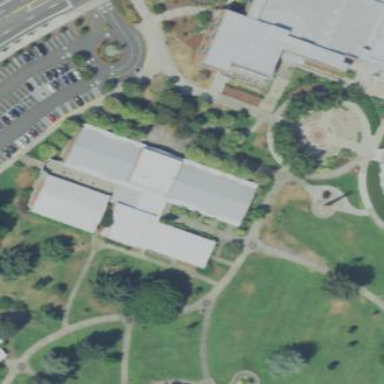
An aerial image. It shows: College building.